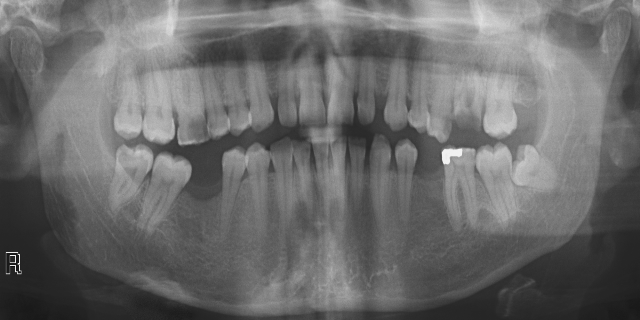
adult